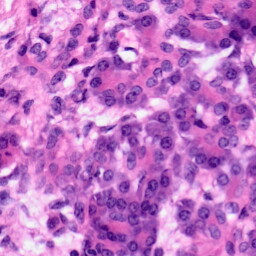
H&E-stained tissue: Pancreatic